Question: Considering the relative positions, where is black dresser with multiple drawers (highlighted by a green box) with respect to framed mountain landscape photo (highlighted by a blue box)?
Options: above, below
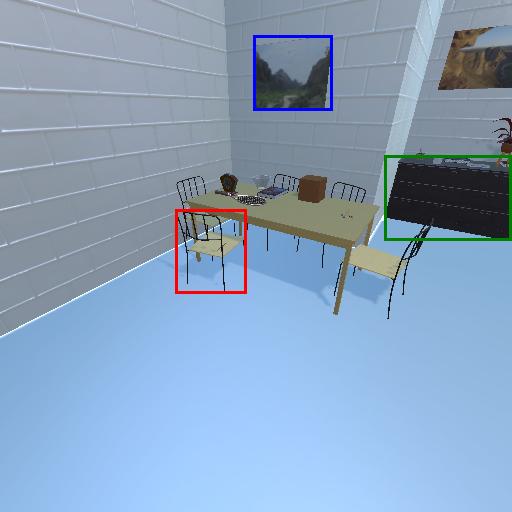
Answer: above